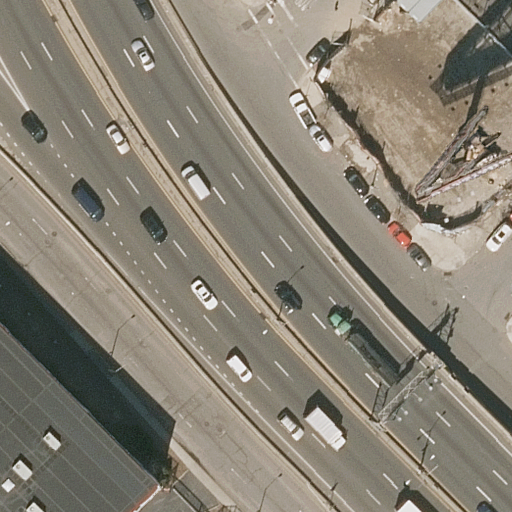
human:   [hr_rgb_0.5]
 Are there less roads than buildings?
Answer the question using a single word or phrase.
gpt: no

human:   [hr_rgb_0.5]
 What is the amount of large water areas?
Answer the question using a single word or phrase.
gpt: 0

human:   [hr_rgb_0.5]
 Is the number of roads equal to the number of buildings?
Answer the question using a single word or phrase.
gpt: no

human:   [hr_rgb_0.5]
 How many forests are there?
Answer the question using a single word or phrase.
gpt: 0

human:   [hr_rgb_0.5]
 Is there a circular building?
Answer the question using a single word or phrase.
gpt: no

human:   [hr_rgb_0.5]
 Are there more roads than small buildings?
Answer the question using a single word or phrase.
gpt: yes

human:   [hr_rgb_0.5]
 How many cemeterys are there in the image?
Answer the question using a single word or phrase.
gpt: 0

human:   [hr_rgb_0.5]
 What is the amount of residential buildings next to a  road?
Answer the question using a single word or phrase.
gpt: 1

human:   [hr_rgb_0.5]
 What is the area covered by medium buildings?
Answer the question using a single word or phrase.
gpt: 209m2

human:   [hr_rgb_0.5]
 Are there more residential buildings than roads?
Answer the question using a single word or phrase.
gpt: no

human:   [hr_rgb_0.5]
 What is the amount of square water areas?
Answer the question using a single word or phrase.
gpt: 0

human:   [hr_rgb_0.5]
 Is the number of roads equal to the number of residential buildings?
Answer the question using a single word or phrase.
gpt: no

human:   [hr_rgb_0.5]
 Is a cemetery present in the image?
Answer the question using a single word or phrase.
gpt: no

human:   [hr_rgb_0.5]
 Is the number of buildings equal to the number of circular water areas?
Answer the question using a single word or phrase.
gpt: no

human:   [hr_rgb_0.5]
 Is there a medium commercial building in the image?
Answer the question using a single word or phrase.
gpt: no

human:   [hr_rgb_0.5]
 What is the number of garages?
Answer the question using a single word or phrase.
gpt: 0

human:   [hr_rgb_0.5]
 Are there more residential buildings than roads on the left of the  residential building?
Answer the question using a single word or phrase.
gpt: yes

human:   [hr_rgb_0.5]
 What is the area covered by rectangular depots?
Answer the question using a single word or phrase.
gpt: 0m2

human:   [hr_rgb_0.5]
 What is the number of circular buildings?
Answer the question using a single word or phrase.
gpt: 0

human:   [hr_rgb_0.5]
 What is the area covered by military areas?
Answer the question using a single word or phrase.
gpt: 0m2

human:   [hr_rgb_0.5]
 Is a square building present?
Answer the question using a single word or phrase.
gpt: no

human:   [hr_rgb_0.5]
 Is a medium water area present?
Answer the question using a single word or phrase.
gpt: no

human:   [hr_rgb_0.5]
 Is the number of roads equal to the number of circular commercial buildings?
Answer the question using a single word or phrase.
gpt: no

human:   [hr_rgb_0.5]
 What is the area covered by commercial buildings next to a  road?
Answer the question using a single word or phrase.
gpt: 0m2

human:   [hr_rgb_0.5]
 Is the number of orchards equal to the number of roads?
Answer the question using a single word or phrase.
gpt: no

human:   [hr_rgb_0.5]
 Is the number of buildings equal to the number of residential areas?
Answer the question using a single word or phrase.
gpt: no

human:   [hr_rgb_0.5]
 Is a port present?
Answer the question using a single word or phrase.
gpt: no

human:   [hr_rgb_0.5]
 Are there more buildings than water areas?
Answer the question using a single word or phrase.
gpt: yes

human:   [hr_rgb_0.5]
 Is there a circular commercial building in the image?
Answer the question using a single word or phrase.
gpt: no

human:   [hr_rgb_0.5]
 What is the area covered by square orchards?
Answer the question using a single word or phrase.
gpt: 0m2

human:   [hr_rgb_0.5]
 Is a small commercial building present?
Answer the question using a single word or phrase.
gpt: no

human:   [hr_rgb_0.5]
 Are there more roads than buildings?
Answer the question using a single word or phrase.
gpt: yes

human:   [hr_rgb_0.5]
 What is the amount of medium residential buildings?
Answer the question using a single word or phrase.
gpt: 1

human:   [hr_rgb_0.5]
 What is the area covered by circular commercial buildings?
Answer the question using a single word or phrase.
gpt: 0m2

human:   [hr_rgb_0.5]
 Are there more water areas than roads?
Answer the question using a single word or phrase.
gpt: no

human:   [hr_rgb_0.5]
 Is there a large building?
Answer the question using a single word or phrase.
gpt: no